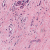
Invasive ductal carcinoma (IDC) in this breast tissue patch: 0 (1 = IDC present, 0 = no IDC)